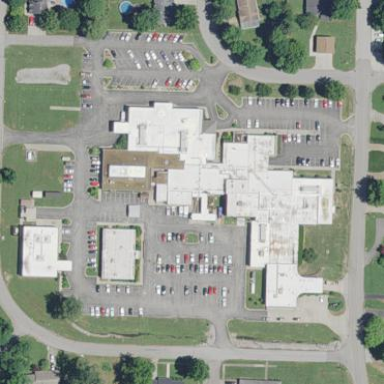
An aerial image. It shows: Healthcare facility identified as hospital.